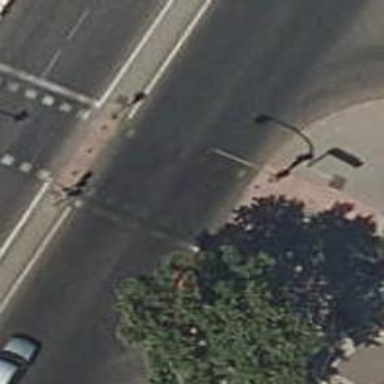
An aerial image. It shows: Road with traffic signals at crossing.